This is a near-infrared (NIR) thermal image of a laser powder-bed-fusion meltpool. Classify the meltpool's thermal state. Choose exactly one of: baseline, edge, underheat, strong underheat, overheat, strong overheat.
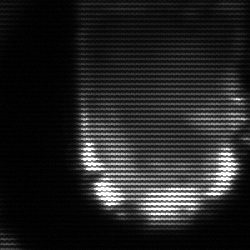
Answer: baseline